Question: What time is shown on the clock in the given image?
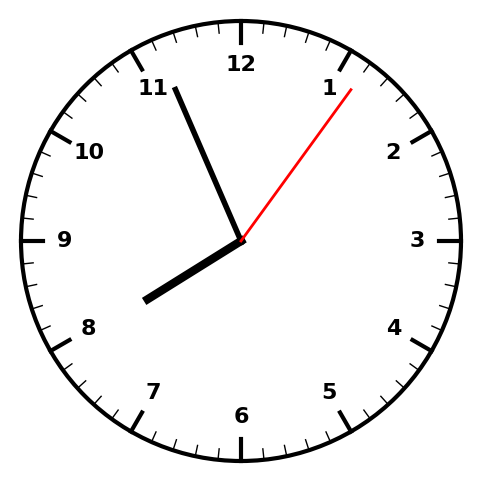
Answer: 07:56:06